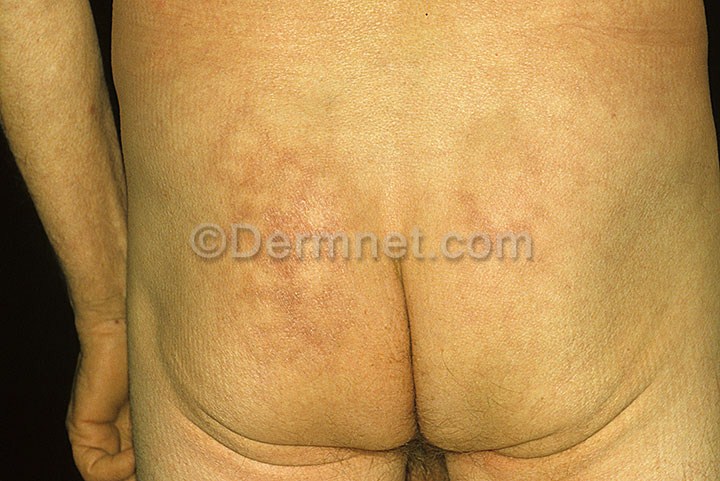
Disease: Light Diseases and Disorders of Pigmentation